Interaction volume radius: 10 \u00c5
Interaction volume height: 10 \u00c5
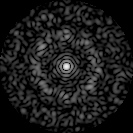
Disorder parameter: 0.8357